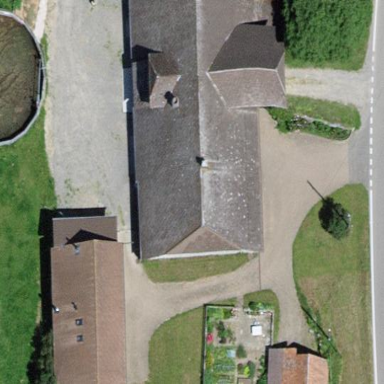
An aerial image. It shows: Farmyard area.